Question: Is there a way to figure out what version of Xilinx was used to generate a bitfile just by looking in the bitfile? I've opened the bitfile in a hex editor, and only see the project name, date, and fpga model. See below.

Thanks!
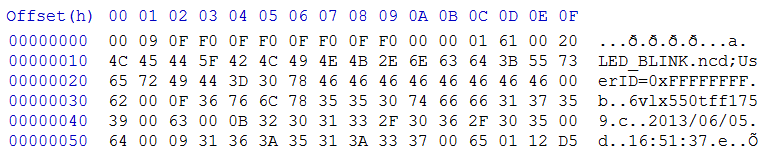
Answer: Impossible, though this is not official: <URL> its README contains the following chunk.
Bitinfo is a simple utility that parses the header of a Xilinx bit file
and outputs all the information that can be obtained from that header.
This information includes the Xilinx FPGA the bit file was created for,
the NCD file the bit file was created from, the creation date and time,
and the bitstream length.
I guess you have to fallback on wildguess based on date/time. Good luck.